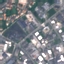
Land use / land cover class: Industrial